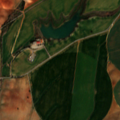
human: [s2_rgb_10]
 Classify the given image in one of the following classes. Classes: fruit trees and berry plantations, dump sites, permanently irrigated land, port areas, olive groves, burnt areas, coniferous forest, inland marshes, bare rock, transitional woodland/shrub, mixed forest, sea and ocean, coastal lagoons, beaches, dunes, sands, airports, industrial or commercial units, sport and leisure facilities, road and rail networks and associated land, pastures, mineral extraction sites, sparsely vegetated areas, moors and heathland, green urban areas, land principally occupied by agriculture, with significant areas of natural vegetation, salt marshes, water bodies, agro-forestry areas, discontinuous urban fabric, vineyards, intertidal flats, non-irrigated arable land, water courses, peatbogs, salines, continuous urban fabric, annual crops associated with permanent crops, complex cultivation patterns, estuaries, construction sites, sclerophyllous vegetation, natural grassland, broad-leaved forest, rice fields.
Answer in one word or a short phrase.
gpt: non-irrigated arable land, permanently irrigated land, olive groves, water bodies